Field crop: maize
Growth stage: 2
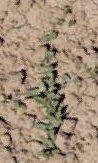
Species: convolvulus